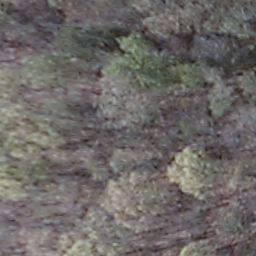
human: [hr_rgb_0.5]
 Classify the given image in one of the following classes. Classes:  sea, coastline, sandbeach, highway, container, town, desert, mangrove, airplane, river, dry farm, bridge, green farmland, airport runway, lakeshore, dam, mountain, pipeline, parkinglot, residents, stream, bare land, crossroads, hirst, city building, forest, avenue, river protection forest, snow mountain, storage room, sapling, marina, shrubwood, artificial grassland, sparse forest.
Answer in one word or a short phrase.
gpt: shrubwood